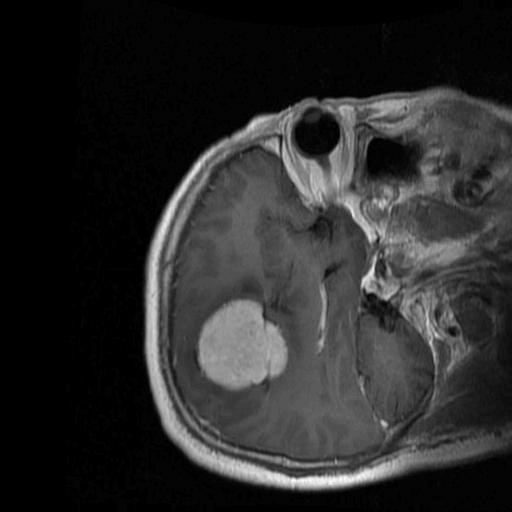
Label: brain_menin